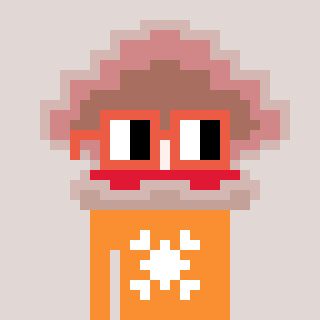
a pixel art character with square orange glasses, a oyster-shaped head and a orange-colored body on a warm background